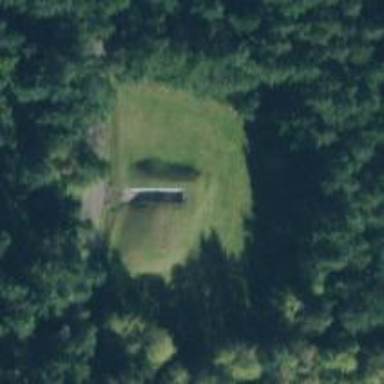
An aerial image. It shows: Military bunker.